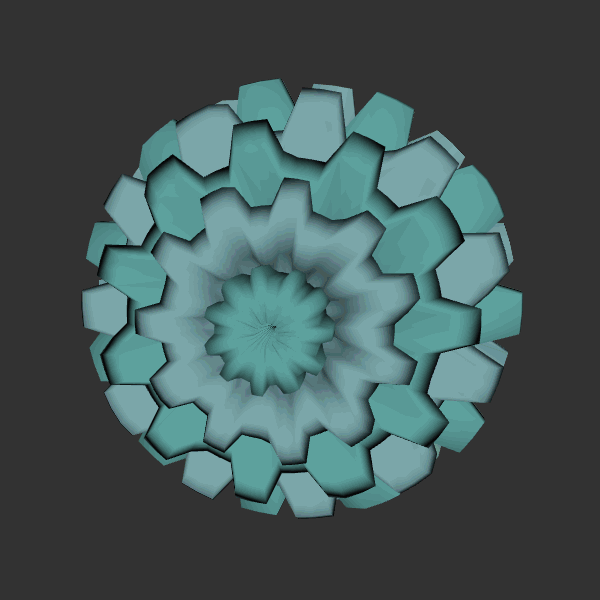
Background: dark